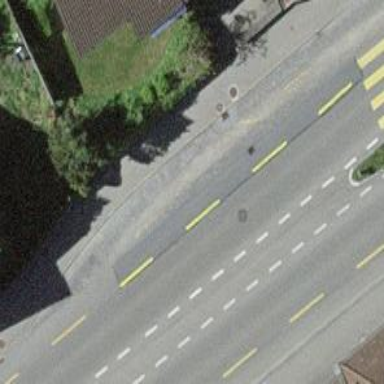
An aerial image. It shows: Bus stop with shelter. It is platform for public transport.